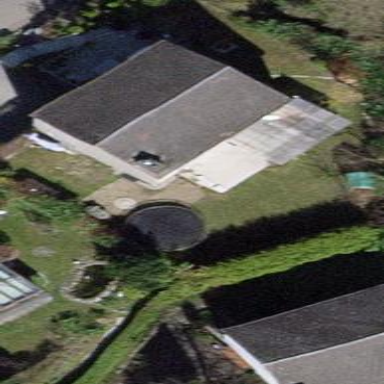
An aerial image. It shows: Detached building with gabled roof.